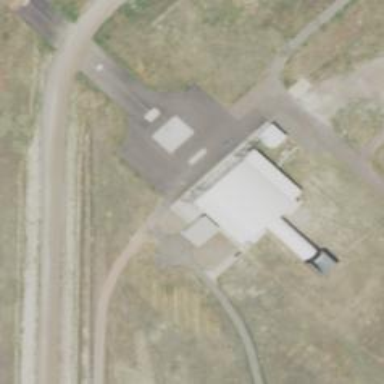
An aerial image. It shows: Hangar building at airport.